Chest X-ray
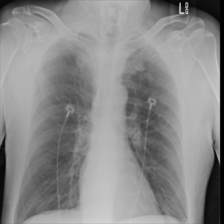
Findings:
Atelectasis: negative
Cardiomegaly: negative
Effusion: negative
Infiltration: negative
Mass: negative
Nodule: negative
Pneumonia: negative
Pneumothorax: negative
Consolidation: negative
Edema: negative
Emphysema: negative
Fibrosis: negative
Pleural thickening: negative
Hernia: negative